Field crop: maize
Growth stage: 2
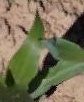
Species: maize